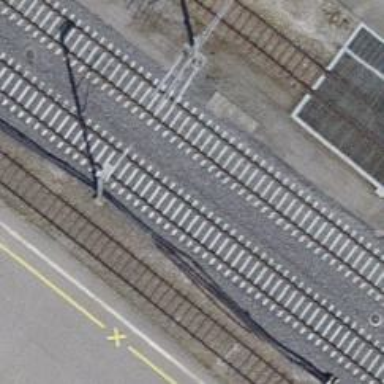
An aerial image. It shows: Single-track electrified railway siding with contact line.